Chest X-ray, PA view. Patient: 62 years old, sex M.
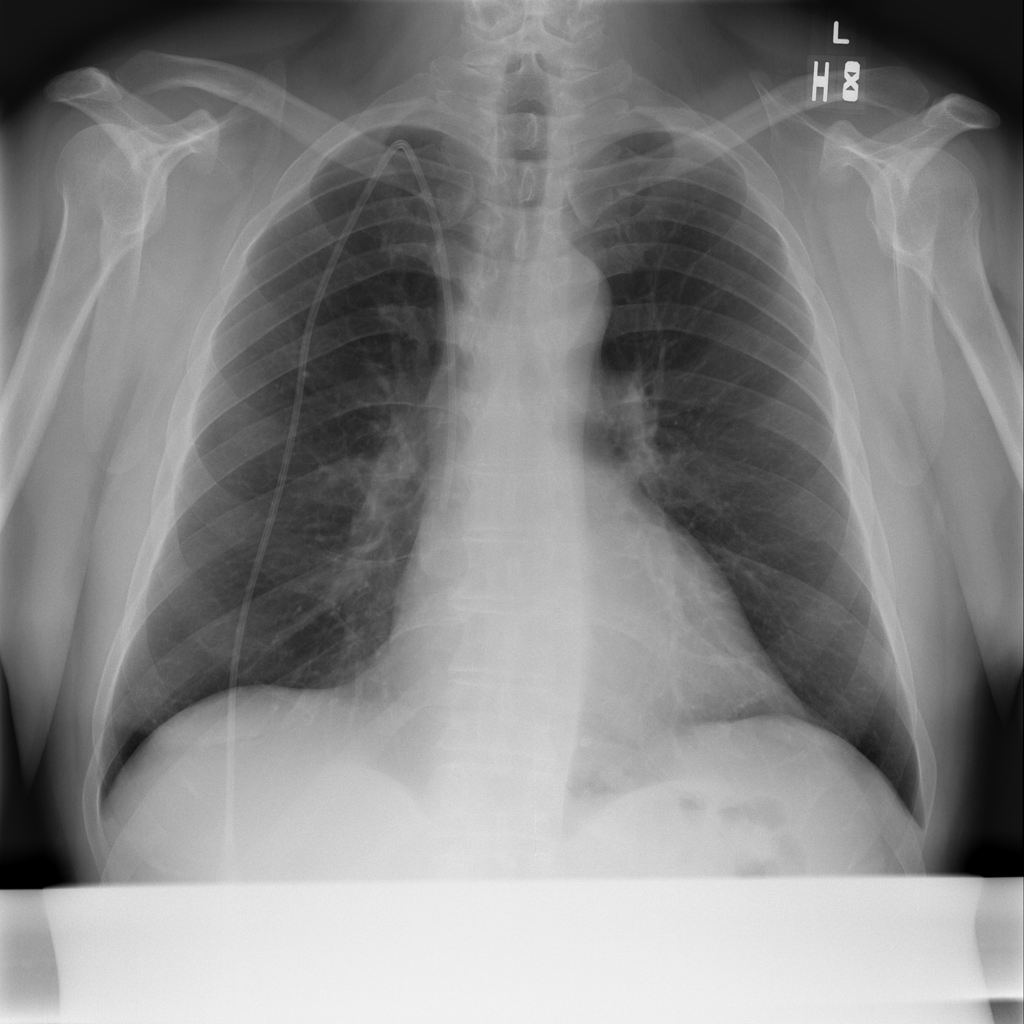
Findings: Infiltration